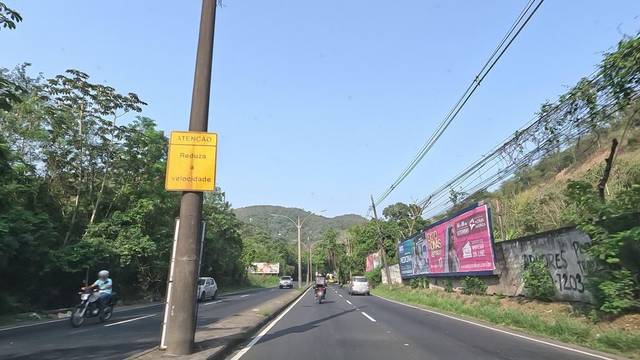
Region: Brazil
Coordinates: -22.899, -43.387